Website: crate-barrel
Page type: account-selection
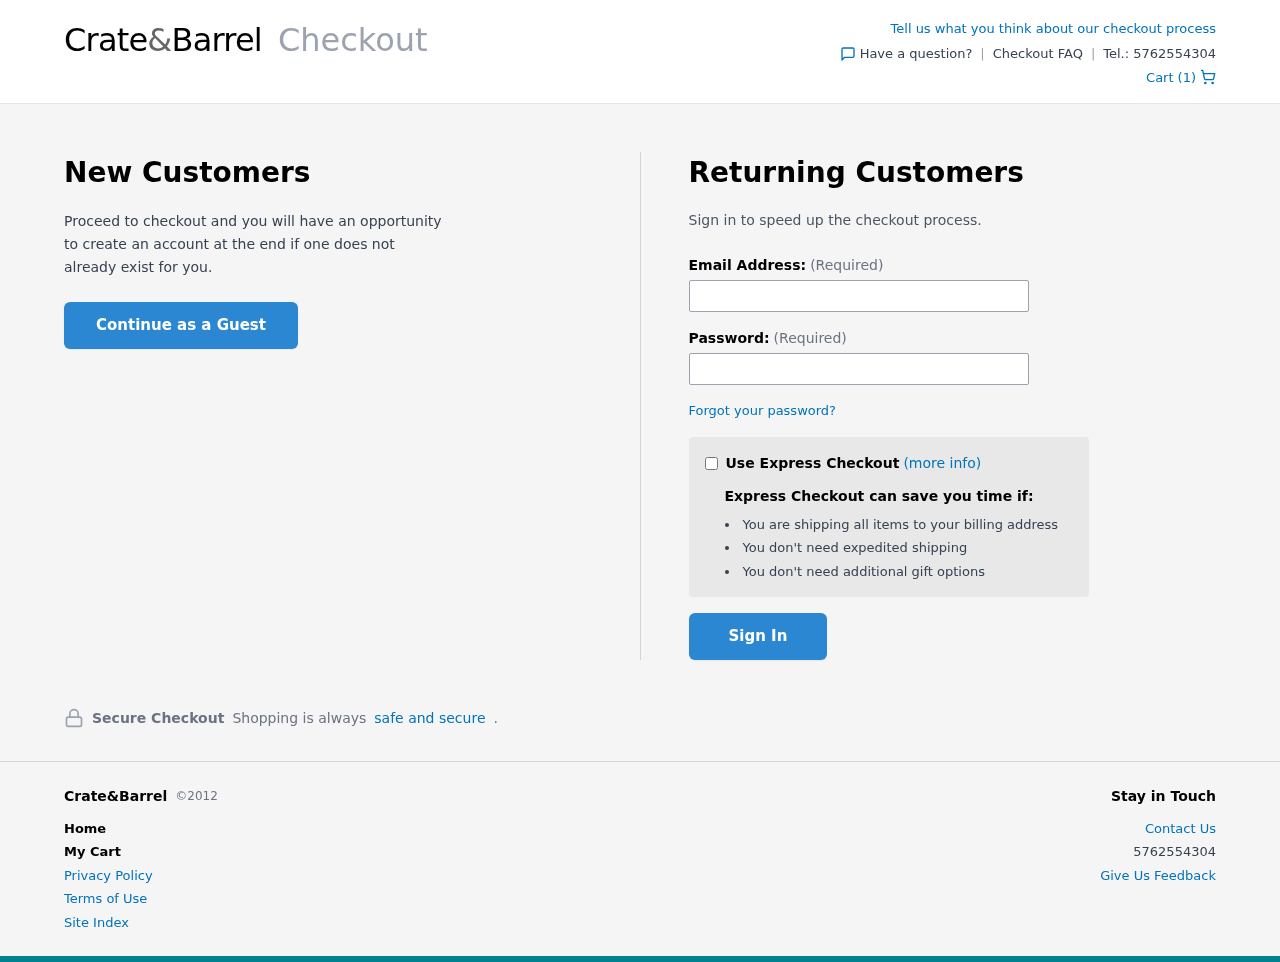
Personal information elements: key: PII_EMAIL
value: tinagutierrez@hotmail.com
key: PII_PHONE
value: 5762554304
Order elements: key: ORDER_NUM_ITEMS
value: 1